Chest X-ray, PA view. Patient: 51 years old, sex F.
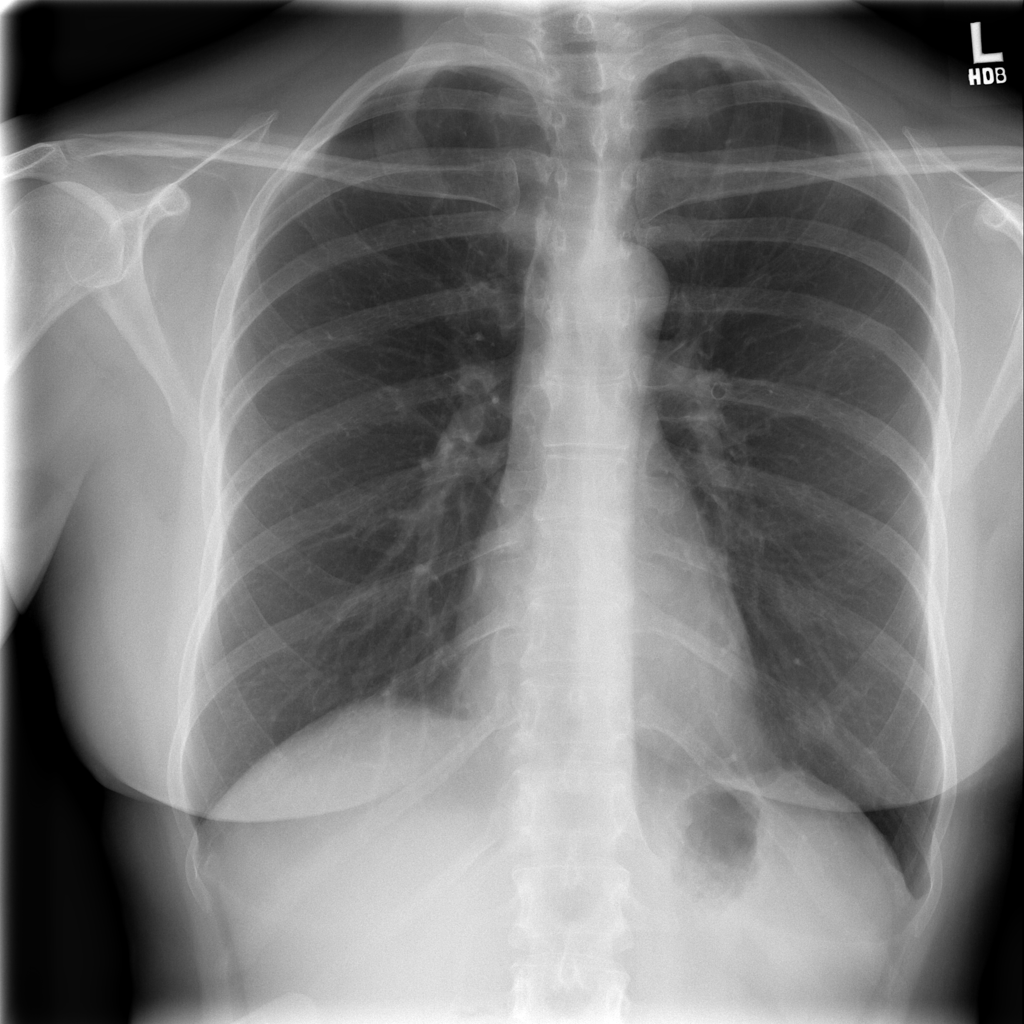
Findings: No Finding